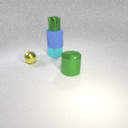
large blue rubber cylinder below small green metal cylinder